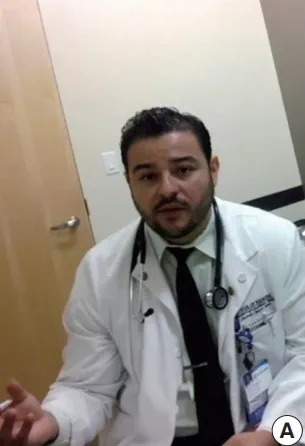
(A-C) 'Through the patient's eyes' in the family medicine clerkship objective structured clinical examination. Written consent received from the student whos face appears above. A sample of a Google Glass video recording can be found in Supplement 1.
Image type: medical_photograph (other_medical_photograph)